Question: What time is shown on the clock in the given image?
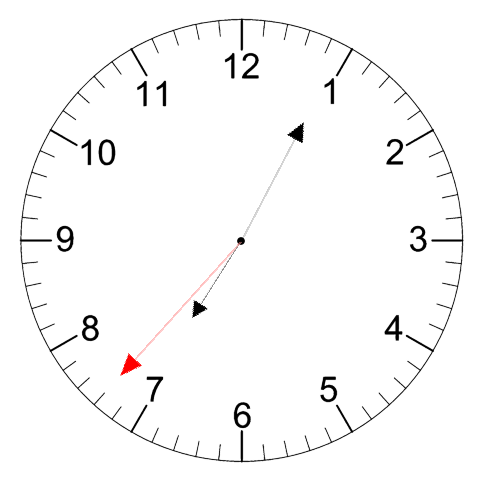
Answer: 07:04:37